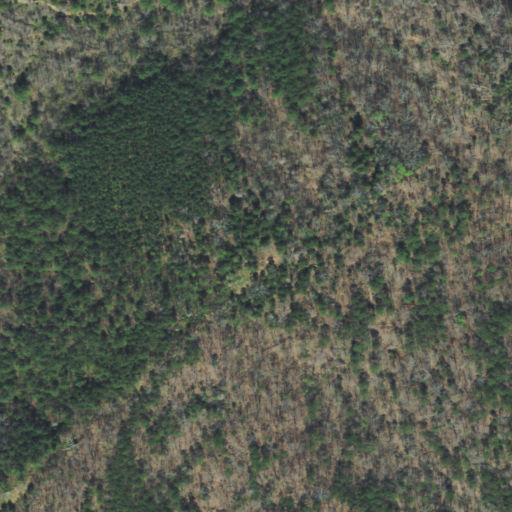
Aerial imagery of ridge(s) in Tennessee named Harris Ridge containing evergreen forest, deciduous forest, mixed forest, and open development